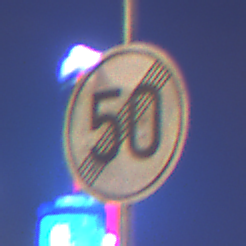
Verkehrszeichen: EndeGeschwindigkeit50
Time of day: Night
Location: Outdoor (Urban)
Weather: PartlyCloudy
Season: NotSpecified
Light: Natural